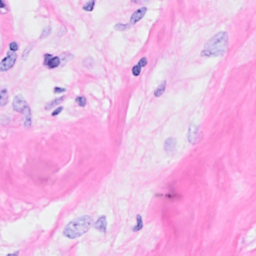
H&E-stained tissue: Breast